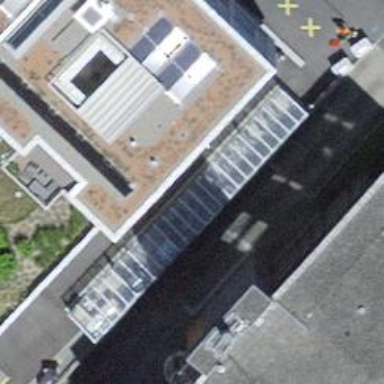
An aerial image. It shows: Office building.